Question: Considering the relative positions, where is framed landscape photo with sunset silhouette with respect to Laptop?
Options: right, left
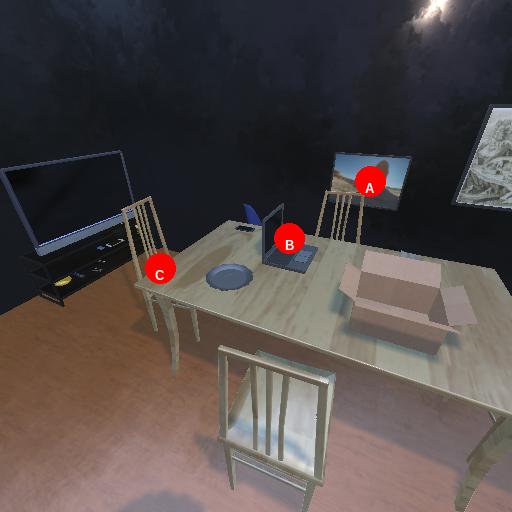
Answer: right